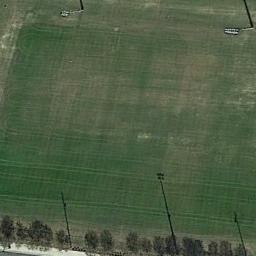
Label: meadow